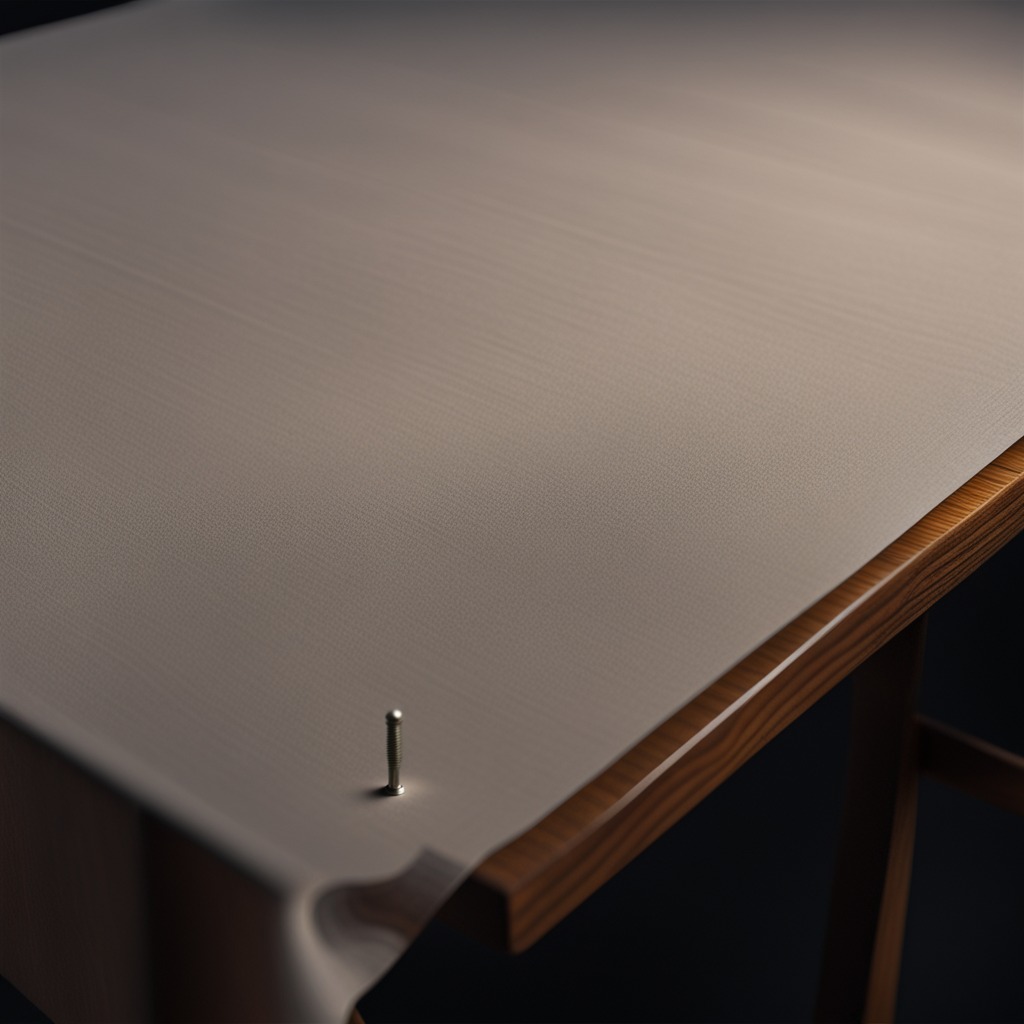
A metal screw lying on the wooden table